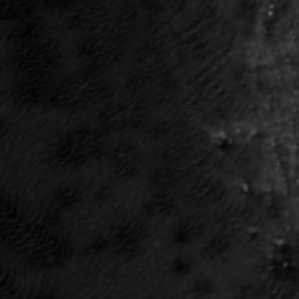
Label: frost